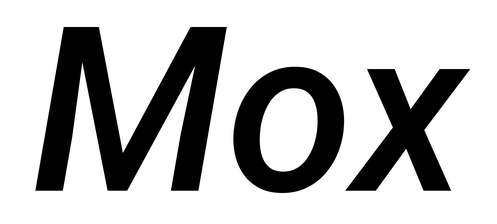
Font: Roboto-Italic_Medium_Italic